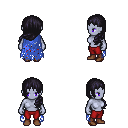
a pixel art fantasy rpg character, female body template, dark elf, purple skin, blue tattered cape, red pants, raven left-swept hairstyle, brown shoes, four views (front, back, left, right), 2x2 character sprite sheet, small pixel art, hard edges, no anti-aliasing